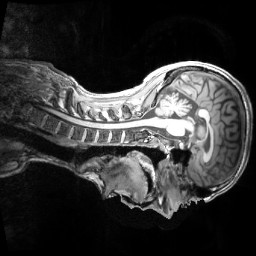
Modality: T1w
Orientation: sagittal
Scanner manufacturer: siemens
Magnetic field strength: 3 T
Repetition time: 2.3 s
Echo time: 0.0033 s